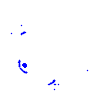
Particle: electron